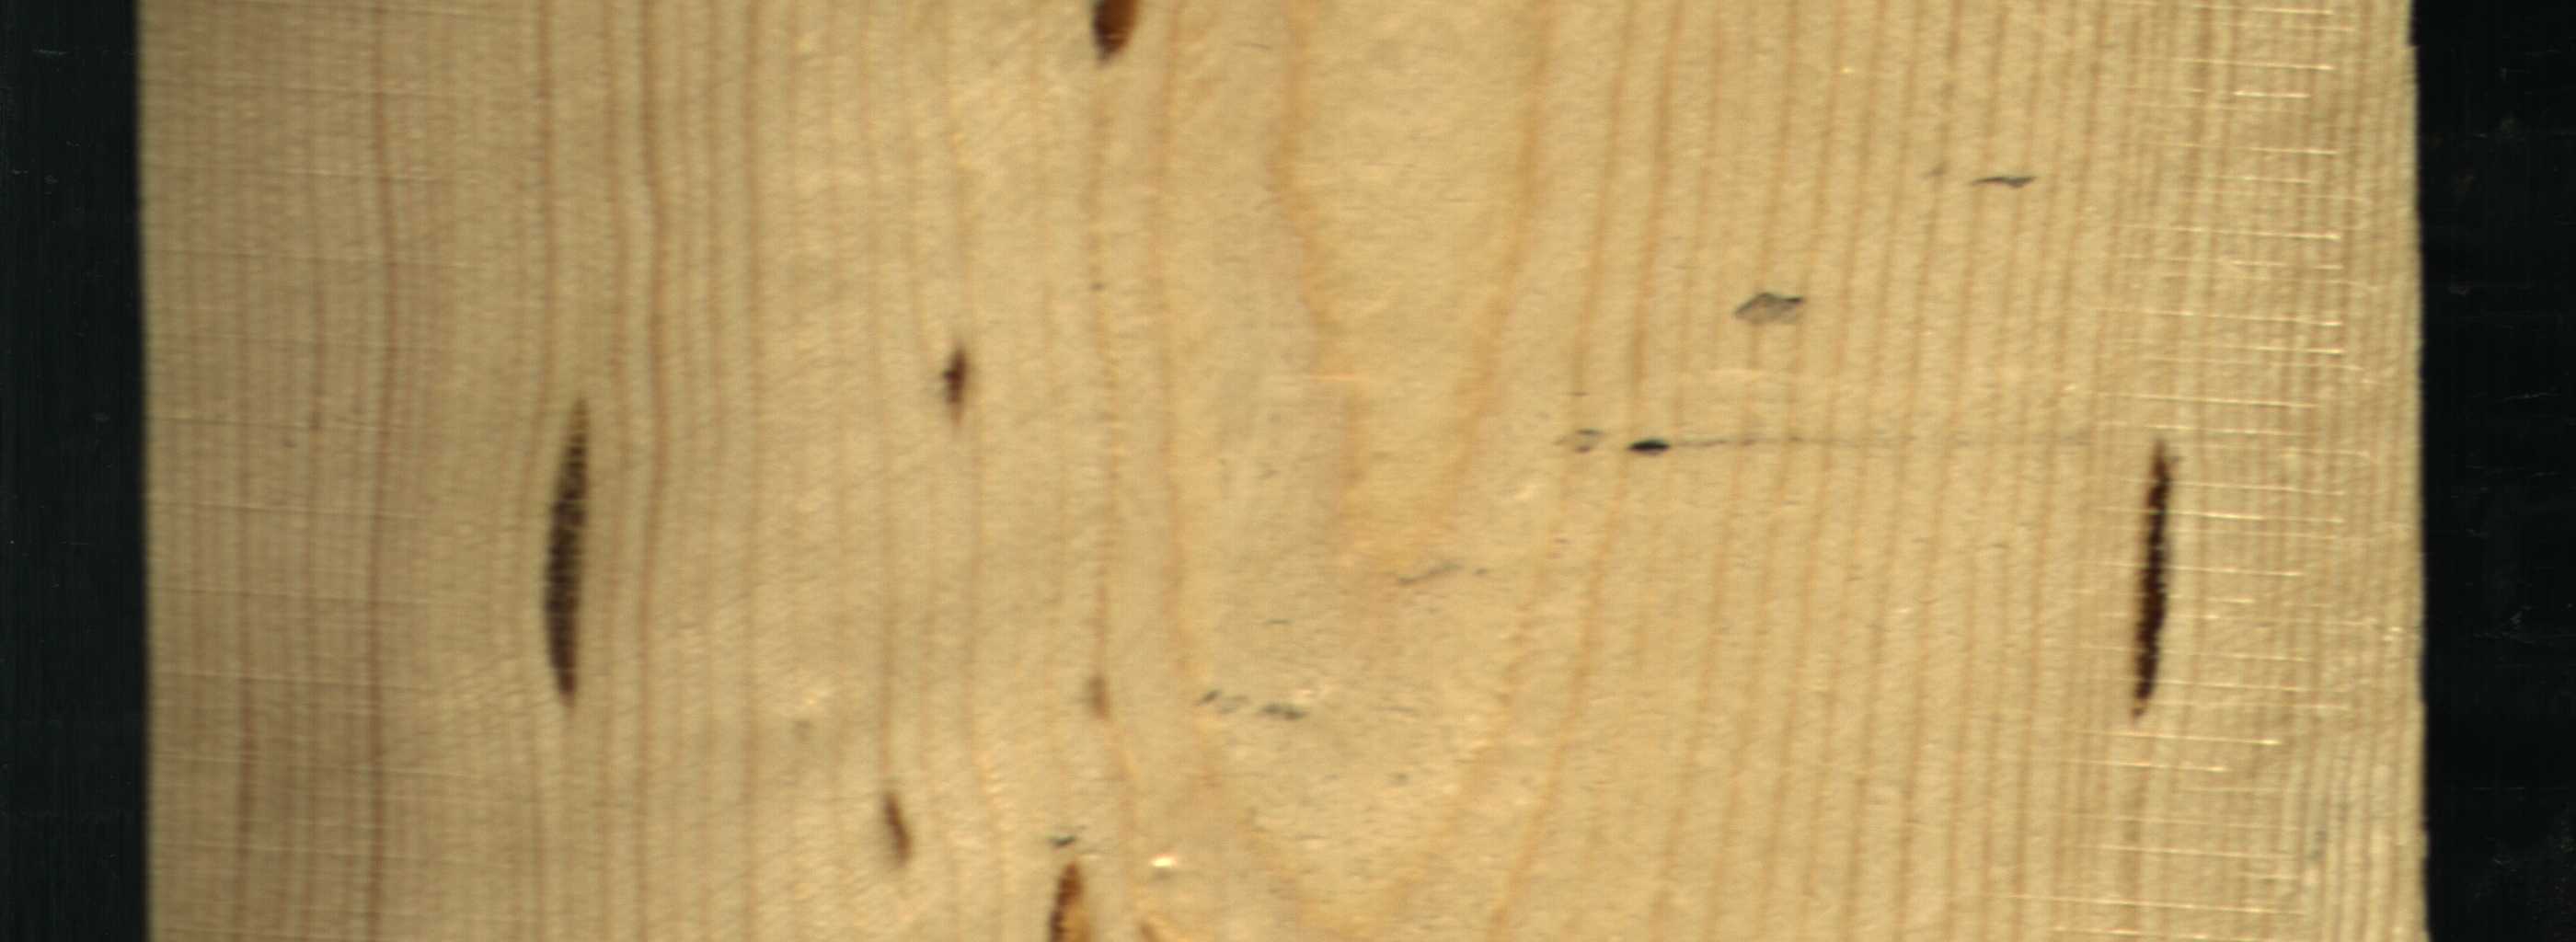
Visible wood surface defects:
resin
resin
resin
resin
resin